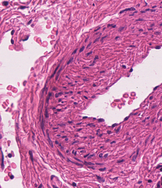
Tumor epithelial tissue: no
Tumor-associated stroma tissue: yes
Normal tissue: no